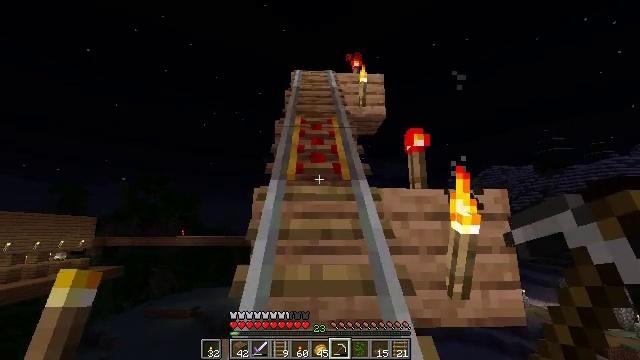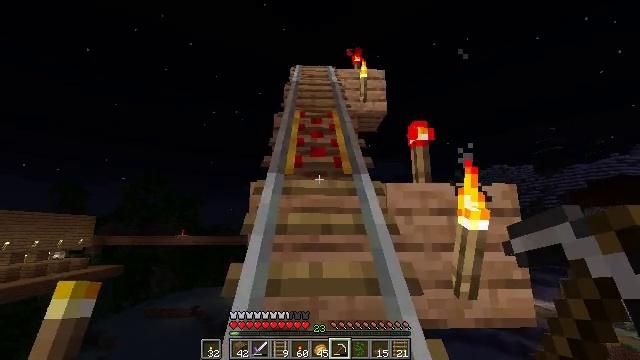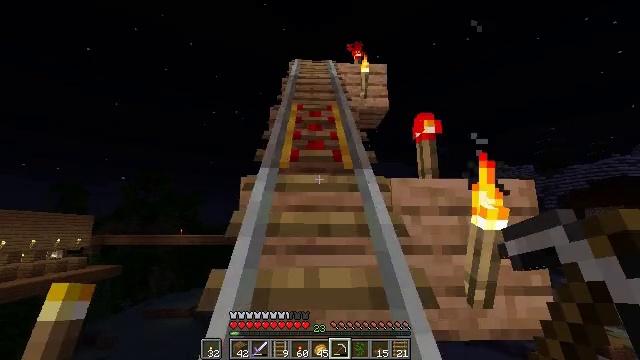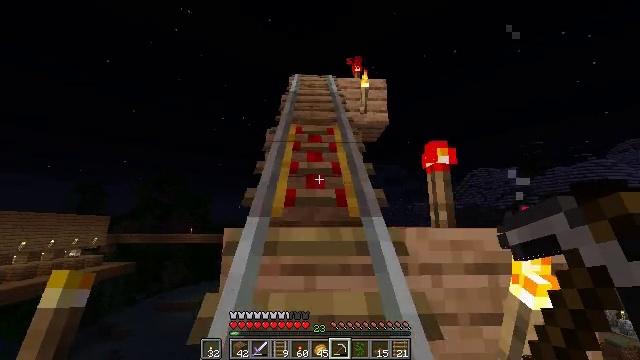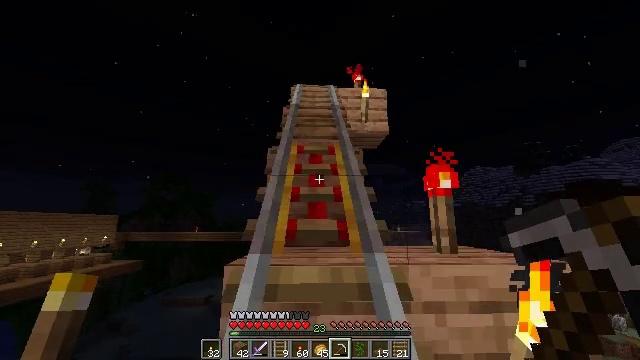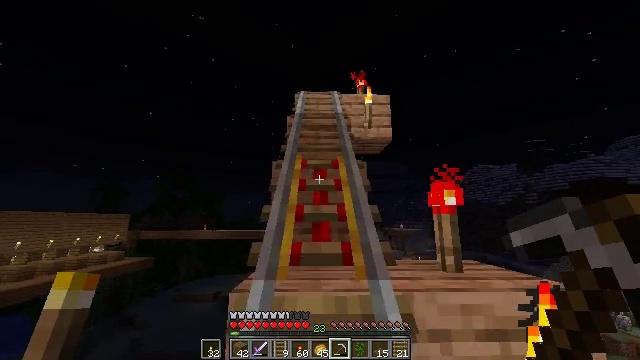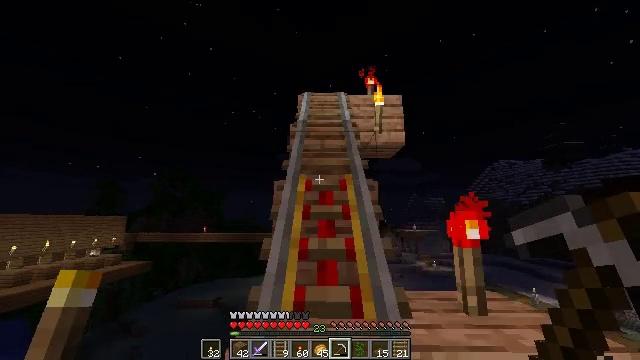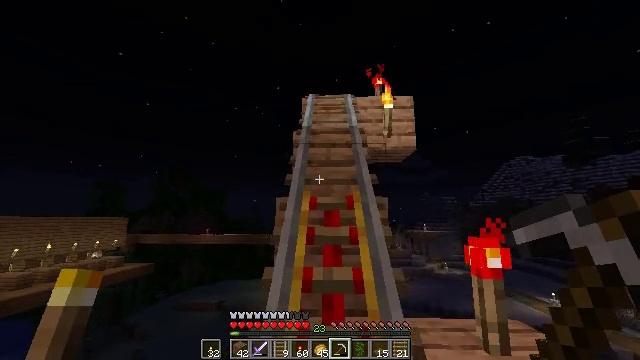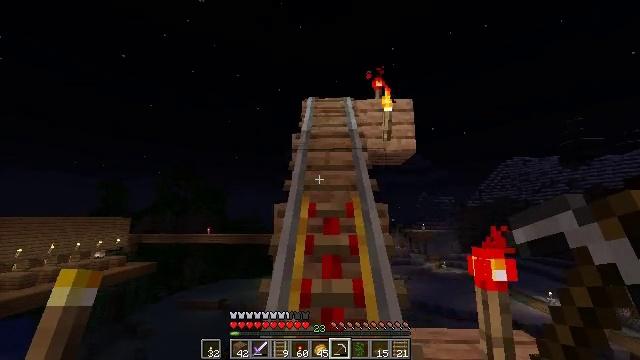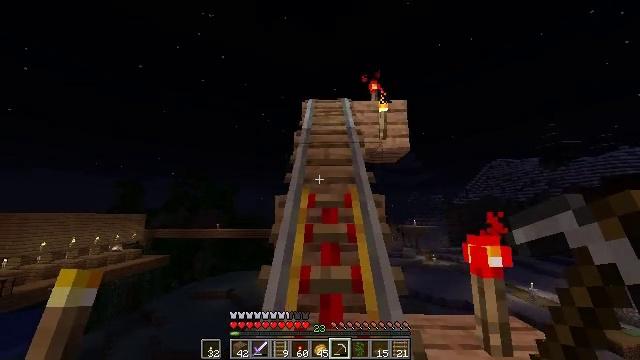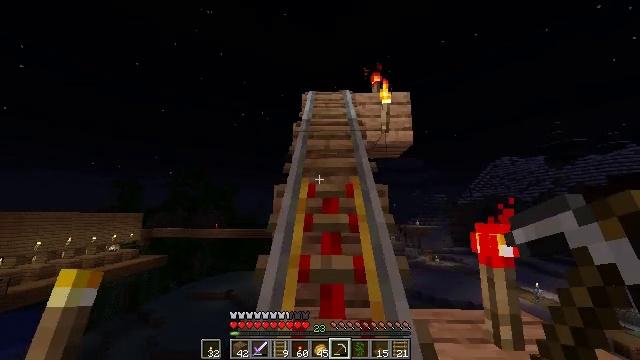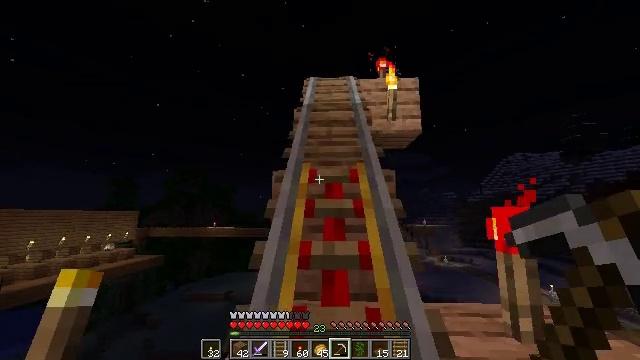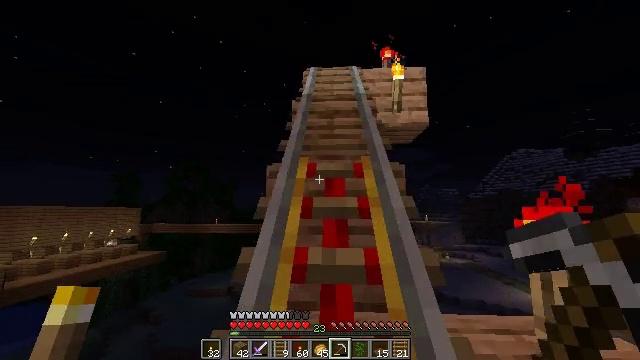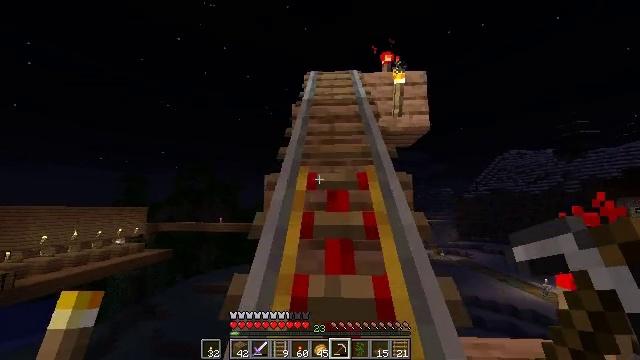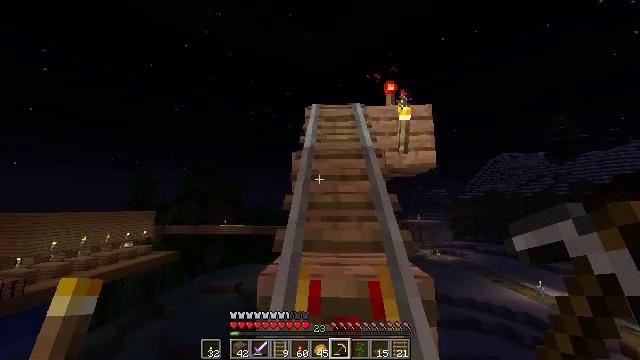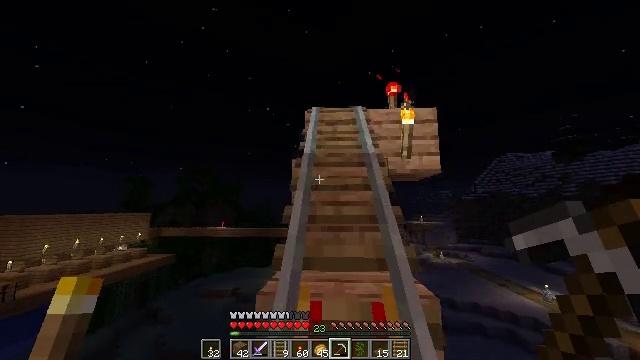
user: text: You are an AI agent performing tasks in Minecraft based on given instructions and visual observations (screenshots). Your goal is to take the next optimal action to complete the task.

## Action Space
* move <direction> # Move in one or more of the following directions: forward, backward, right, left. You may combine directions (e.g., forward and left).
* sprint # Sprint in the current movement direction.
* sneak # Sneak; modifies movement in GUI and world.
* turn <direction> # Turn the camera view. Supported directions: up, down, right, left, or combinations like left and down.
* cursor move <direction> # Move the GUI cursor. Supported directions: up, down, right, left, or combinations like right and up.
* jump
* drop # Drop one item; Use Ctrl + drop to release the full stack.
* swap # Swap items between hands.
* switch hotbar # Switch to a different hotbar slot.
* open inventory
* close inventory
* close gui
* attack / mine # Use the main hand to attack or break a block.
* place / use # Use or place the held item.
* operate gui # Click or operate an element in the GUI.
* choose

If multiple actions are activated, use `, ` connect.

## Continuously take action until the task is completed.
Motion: motion action
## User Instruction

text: Harvest spruce planks for building.
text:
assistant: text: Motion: move forward, jump
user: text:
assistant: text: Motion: move forward, sprint, jump
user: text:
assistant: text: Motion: move forward, sprint, jump
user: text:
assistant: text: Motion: move forward, sprint, jump
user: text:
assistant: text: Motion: move forward, sprint, turn left, jump
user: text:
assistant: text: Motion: move forward, turn left, jump
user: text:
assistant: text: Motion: move forward, turn left, jump
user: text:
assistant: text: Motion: move forward, jump
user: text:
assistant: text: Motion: move forward, jump
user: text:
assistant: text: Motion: move forward, jump
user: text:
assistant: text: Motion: move forward, sprint, jump
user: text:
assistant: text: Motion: move forward, sprint, jump
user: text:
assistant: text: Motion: move forward, sprint, jump
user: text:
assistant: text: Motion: move forward, sprint, jump
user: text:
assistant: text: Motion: move forward, jump
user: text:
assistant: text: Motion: move forward, jump
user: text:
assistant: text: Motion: move forward, jump
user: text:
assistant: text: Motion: move forward, turn down, jump
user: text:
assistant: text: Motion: move forward, turn right and down, jump
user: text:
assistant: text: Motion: move forward, jump
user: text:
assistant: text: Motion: move forward, jump
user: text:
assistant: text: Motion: move forward, sprint, jump
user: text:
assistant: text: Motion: move forward, sprint, jump
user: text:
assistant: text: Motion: move forward, sprint, jump
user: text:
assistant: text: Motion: move forward, sprint, jump
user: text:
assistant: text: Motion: move forward, jump
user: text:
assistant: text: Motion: move forward, jump
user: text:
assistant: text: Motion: move forward, jump
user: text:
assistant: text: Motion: move forward, jump
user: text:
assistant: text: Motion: move forward, jump